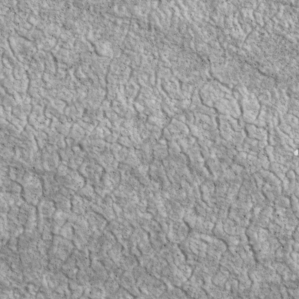
Label: non_frost